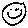
Label: smiley face